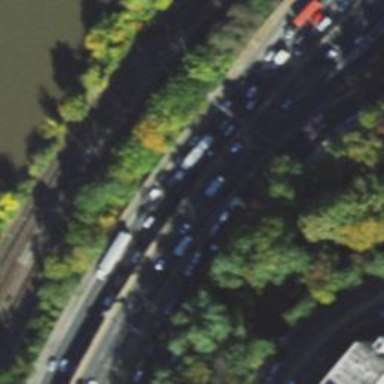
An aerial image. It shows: Motorway junction.